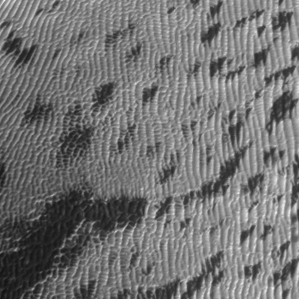
Label: frost